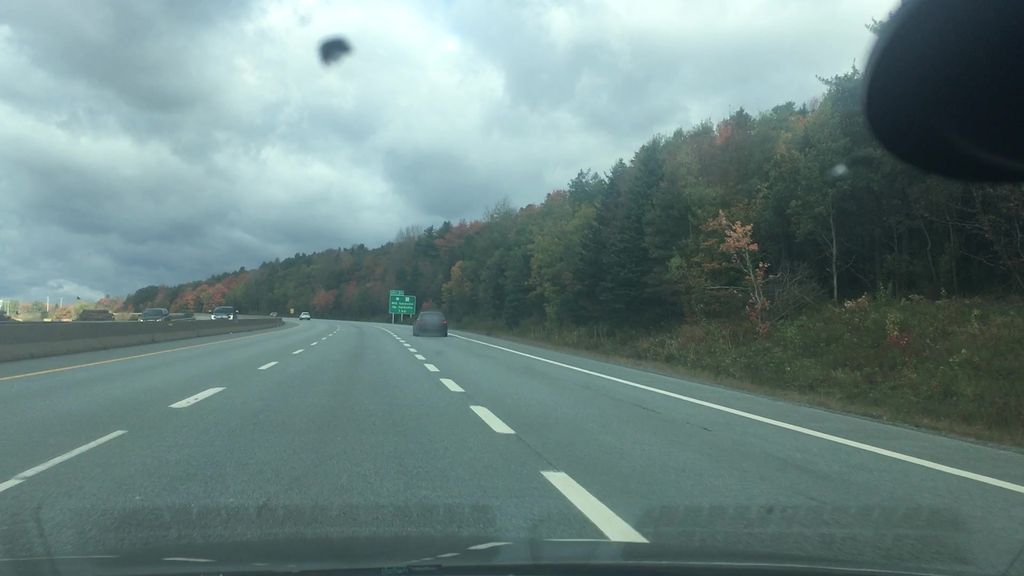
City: halifax